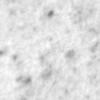
Label: no_change